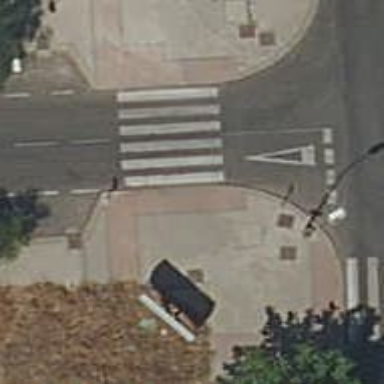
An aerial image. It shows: Uncontrolled footway crossing with markings.